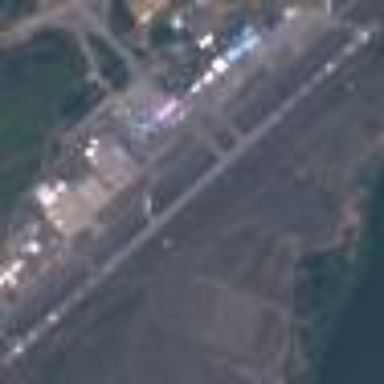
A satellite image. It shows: Runway in airport area.